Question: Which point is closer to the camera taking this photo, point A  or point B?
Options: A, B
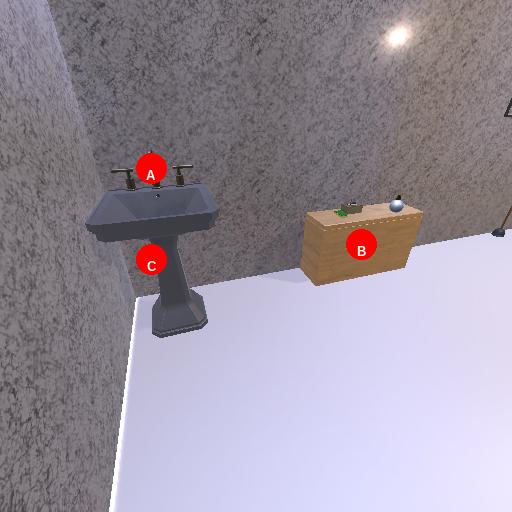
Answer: A